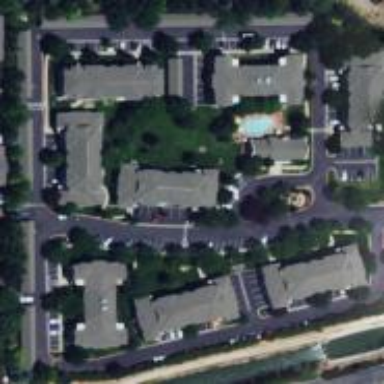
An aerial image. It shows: Residential area with apartments.